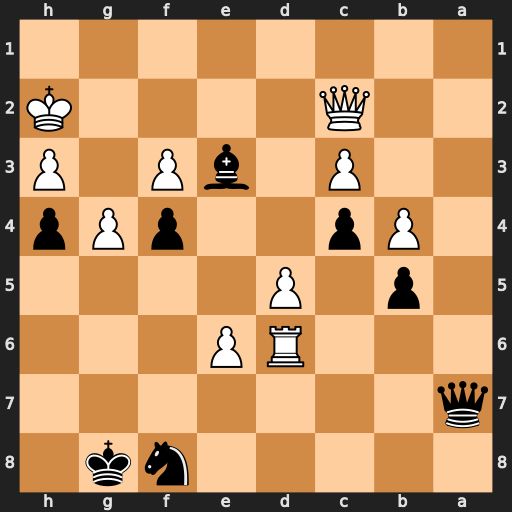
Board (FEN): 5nk1/q7/3RP3/1p1P4/1Pp2pPp/2P1bP1P/2Q4K/8
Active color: b
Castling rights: -
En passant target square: -
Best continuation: Qa1 Qg2 Qe1 e7 Bf2